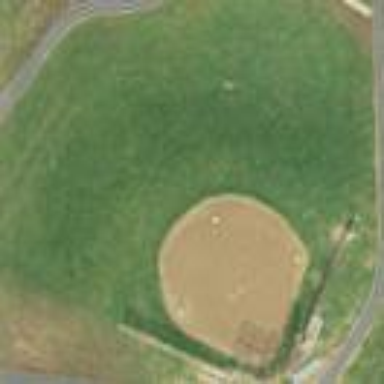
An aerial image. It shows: Baseball or softball pitch for leisure land sports.